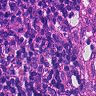
Metastatic tissue present: no